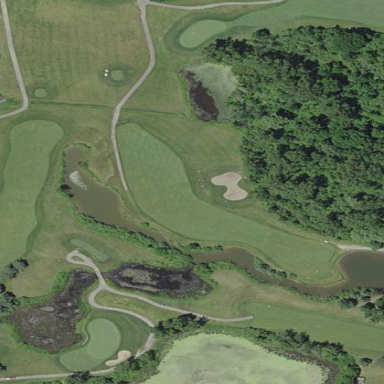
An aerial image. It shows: Golf fairway surrounded by grass.